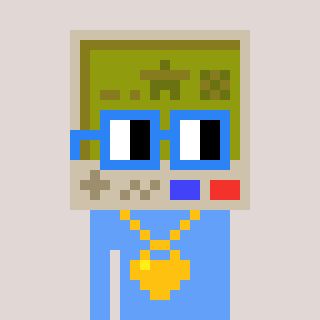
a pixel art character with square blue glasses, a gameboy-shaped head and a blue-colored body on a warm background